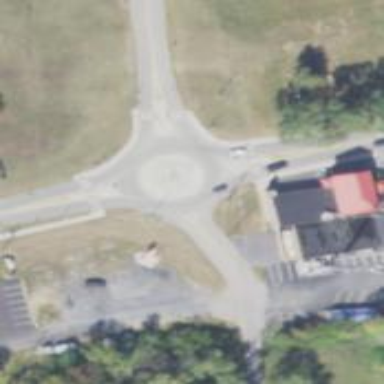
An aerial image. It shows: Primary highway intersecting roundabout.